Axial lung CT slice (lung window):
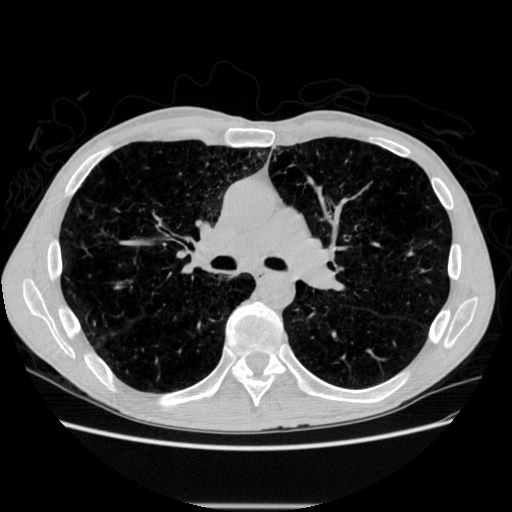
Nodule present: no